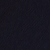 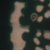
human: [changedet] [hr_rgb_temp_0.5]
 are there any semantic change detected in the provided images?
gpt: Many artificial islands were created in the sea.